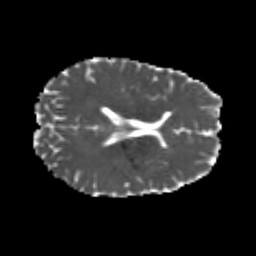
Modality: MD
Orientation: axial
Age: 24
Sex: female
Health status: healthy
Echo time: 0.074 s